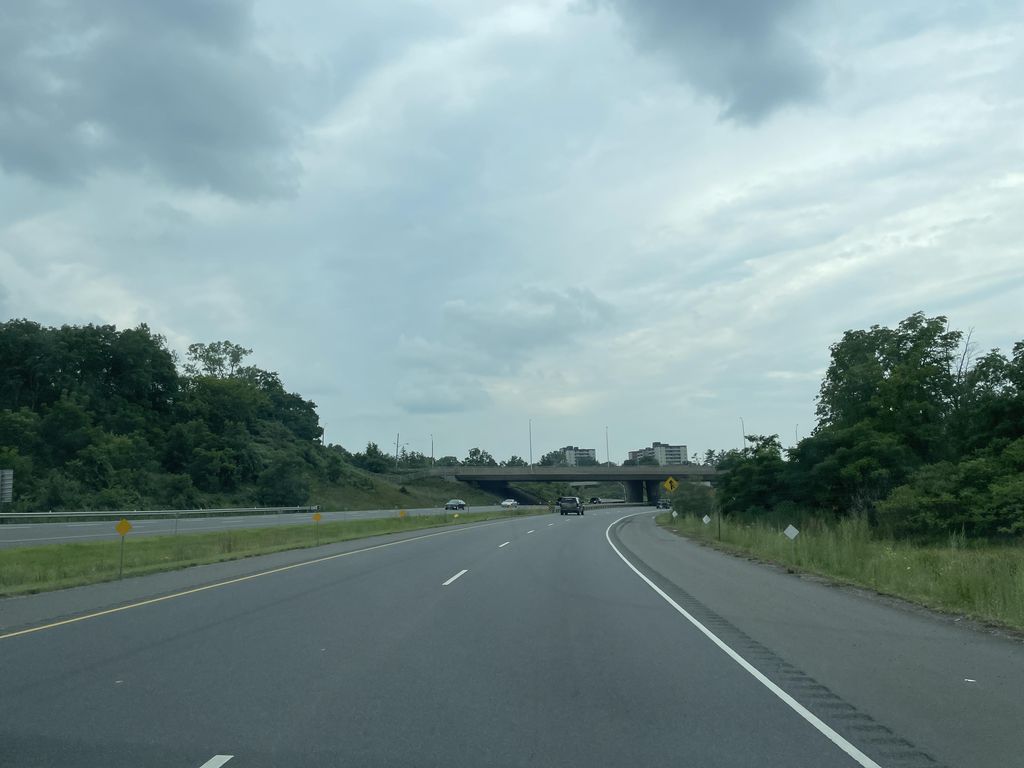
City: hamilton